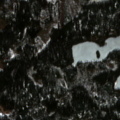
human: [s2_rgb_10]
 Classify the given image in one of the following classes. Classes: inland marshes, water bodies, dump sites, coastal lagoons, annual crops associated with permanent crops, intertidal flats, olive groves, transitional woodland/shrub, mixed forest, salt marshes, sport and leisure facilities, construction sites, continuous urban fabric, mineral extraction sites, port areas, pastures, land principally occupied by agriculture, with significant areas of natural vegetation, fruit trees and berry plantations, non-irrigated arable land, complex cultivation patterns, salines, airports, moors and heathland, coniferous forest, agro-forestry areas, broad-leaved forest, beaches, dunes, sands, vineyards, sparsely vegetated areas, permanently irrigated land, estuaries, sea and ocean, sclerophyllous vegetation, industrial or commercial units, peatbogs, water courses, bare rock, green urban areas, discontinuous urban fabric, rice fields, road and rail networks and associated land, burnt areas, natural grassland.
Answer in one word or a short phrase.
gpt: coniferous forest, mixed forest, water bodies